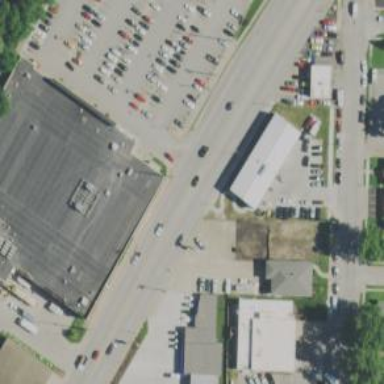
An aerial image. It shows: Pharmacy.